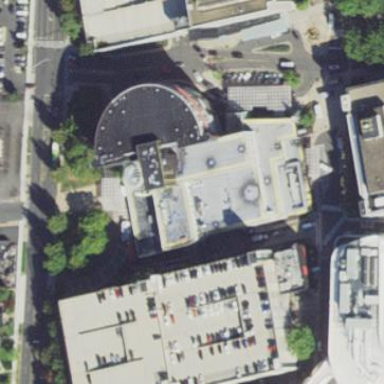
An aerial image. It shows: Multi-storey parking building.